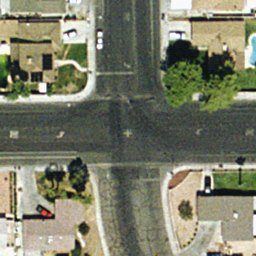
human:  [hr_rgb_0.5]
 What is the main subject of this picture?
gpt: intersection